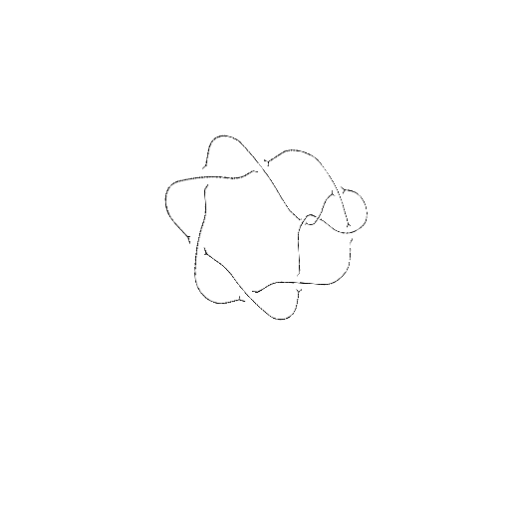
Crossing number: 9